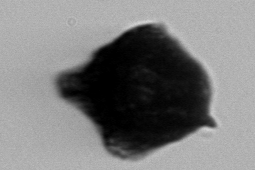
Label: Gonyaulax